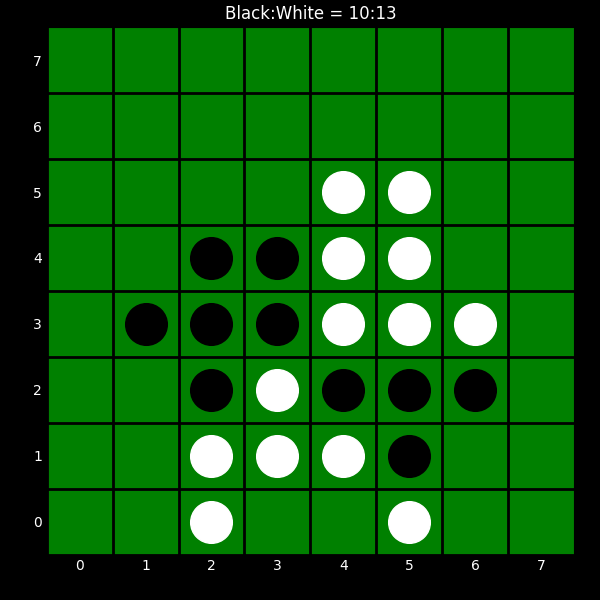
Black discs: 10
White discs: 13